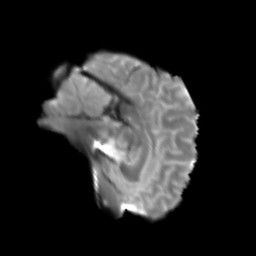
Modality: T2w
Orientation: sagittal
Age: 37
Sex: male
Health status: healthy
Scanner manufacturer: siemens
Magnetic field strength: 3 T
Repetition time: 3.6 s
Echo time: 0.0964 s